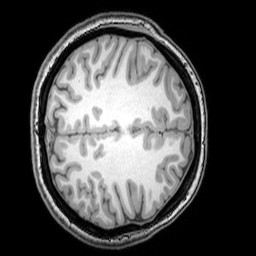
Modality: T1w
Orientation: axial
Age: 20
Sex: female
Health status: healthy
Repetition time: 0.081 s
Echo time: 0.037 s